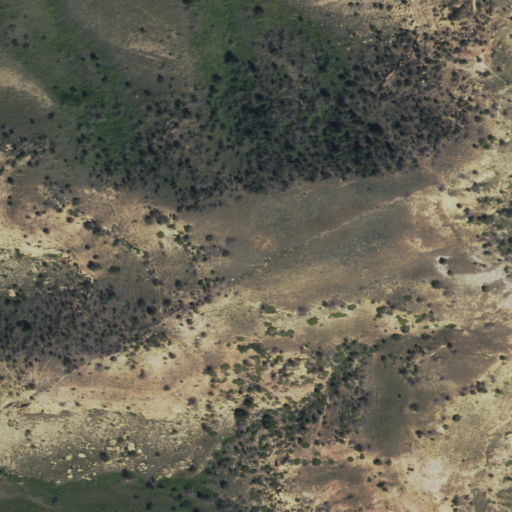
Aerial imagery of mountain in Wyoming named Sheep Point containing shrub, evergreen forest, and grassland